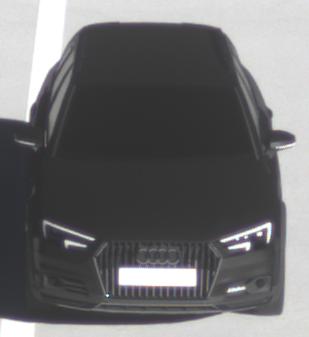
Make: Audi
Model: A4 Allroad 45 TFSI
Detailed model: A4 (B9) allroad
Model produced from: 2019/02
Model produced until: 2019/05
Doors: 5
Color: black
Road condition: dry road
Daytime: morning or afternoon
Contrast: high contrast